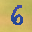
Label: 6